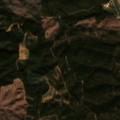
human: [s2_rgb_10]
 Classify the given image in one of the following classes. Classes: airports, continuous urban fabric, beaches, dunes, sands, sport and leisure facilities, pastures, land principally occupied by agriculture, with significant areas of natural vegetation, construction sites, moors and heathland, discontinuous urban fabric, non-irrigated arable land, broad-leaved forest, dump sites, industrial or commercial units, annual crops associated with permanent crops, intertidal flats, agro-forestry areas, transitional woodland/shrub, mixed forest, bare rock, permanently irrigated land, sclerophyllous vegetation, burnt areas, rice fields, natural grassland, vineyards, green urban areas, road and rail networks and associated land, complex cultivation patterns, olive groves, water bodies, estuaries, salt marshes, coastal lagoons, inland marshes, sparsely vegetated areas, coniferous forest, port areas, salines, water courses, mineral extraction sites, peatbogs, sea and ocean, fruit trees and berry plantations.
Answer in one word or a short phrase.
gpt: land principally occupied by agriculture, with significant areas of natural vegetation, broad-leaved forest, transitional woodland/shrub